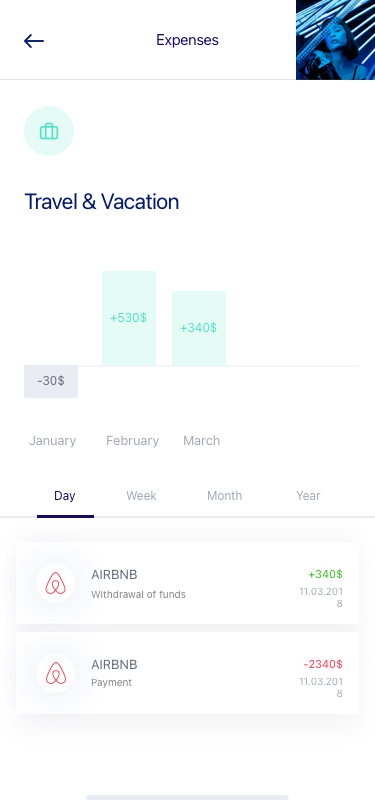
Text in this UI design:
Travel & Vacation
-30$
+530$
+340$
January
February
March
+340$
AIRBNB
Withdrawal of funds
11.03.2018
-2340$
AIRBNB
Payment
11.03.2018
Day
Month
Week
Year